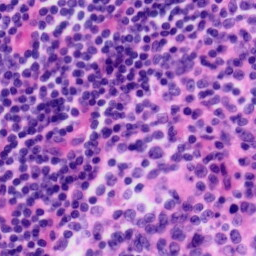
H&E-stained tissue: Tonsil